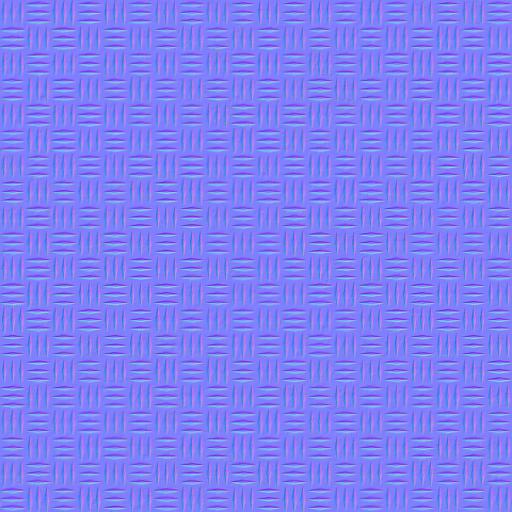
diamond plate floor industrial metal tread white